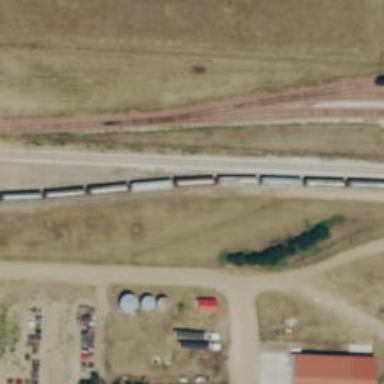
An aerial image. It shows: Railway siding with rails.